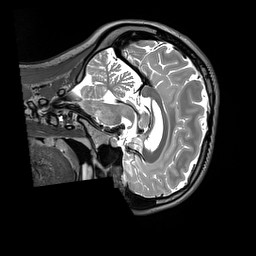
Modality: T2w
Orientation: sagittal
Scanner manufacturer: siemens
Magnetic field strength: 3 T
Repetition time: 3.2 s
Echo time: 0.451 s